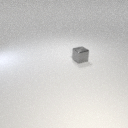
small gray metal cube